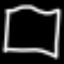
Label: square